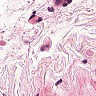
Metastatic tissue present: no